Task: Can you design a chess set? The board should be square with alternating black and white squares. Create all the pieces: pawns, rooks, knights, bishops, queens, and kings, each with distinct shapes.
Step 3270:
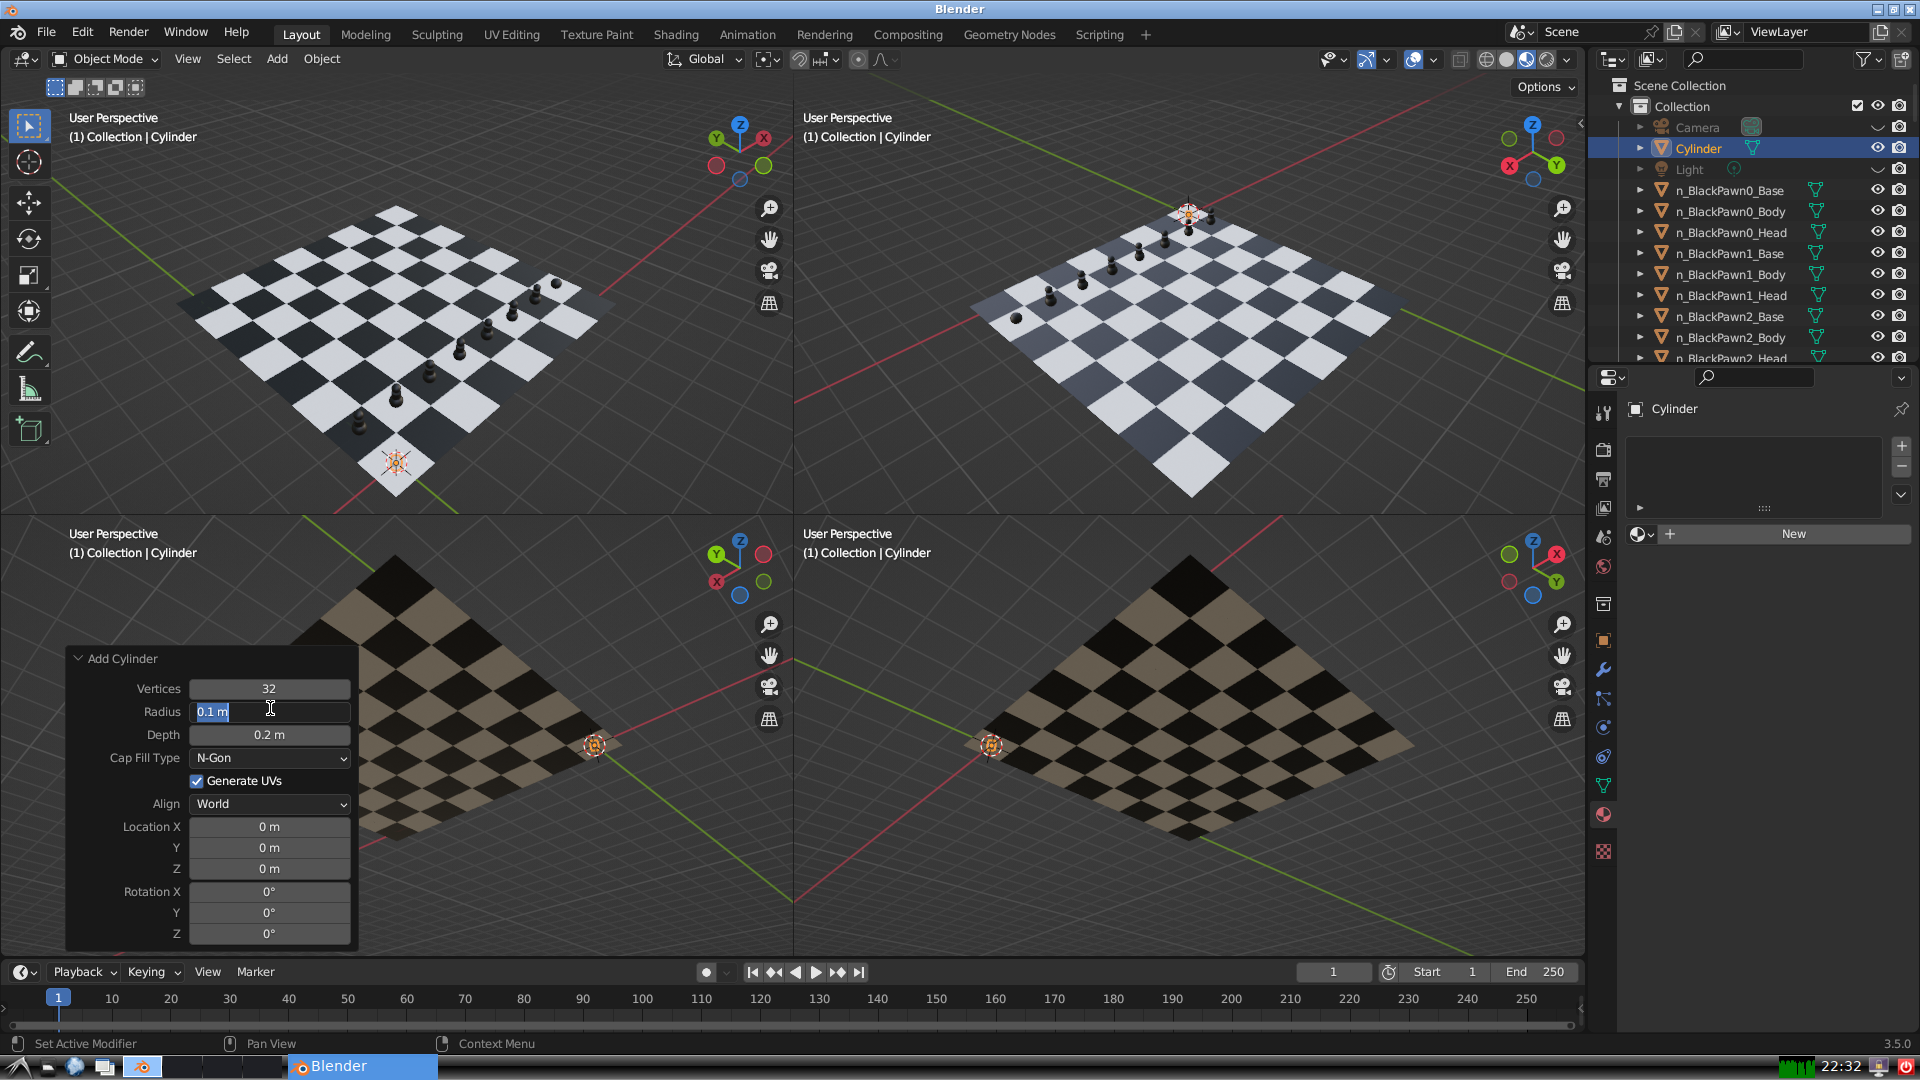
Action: input_text: 0.1